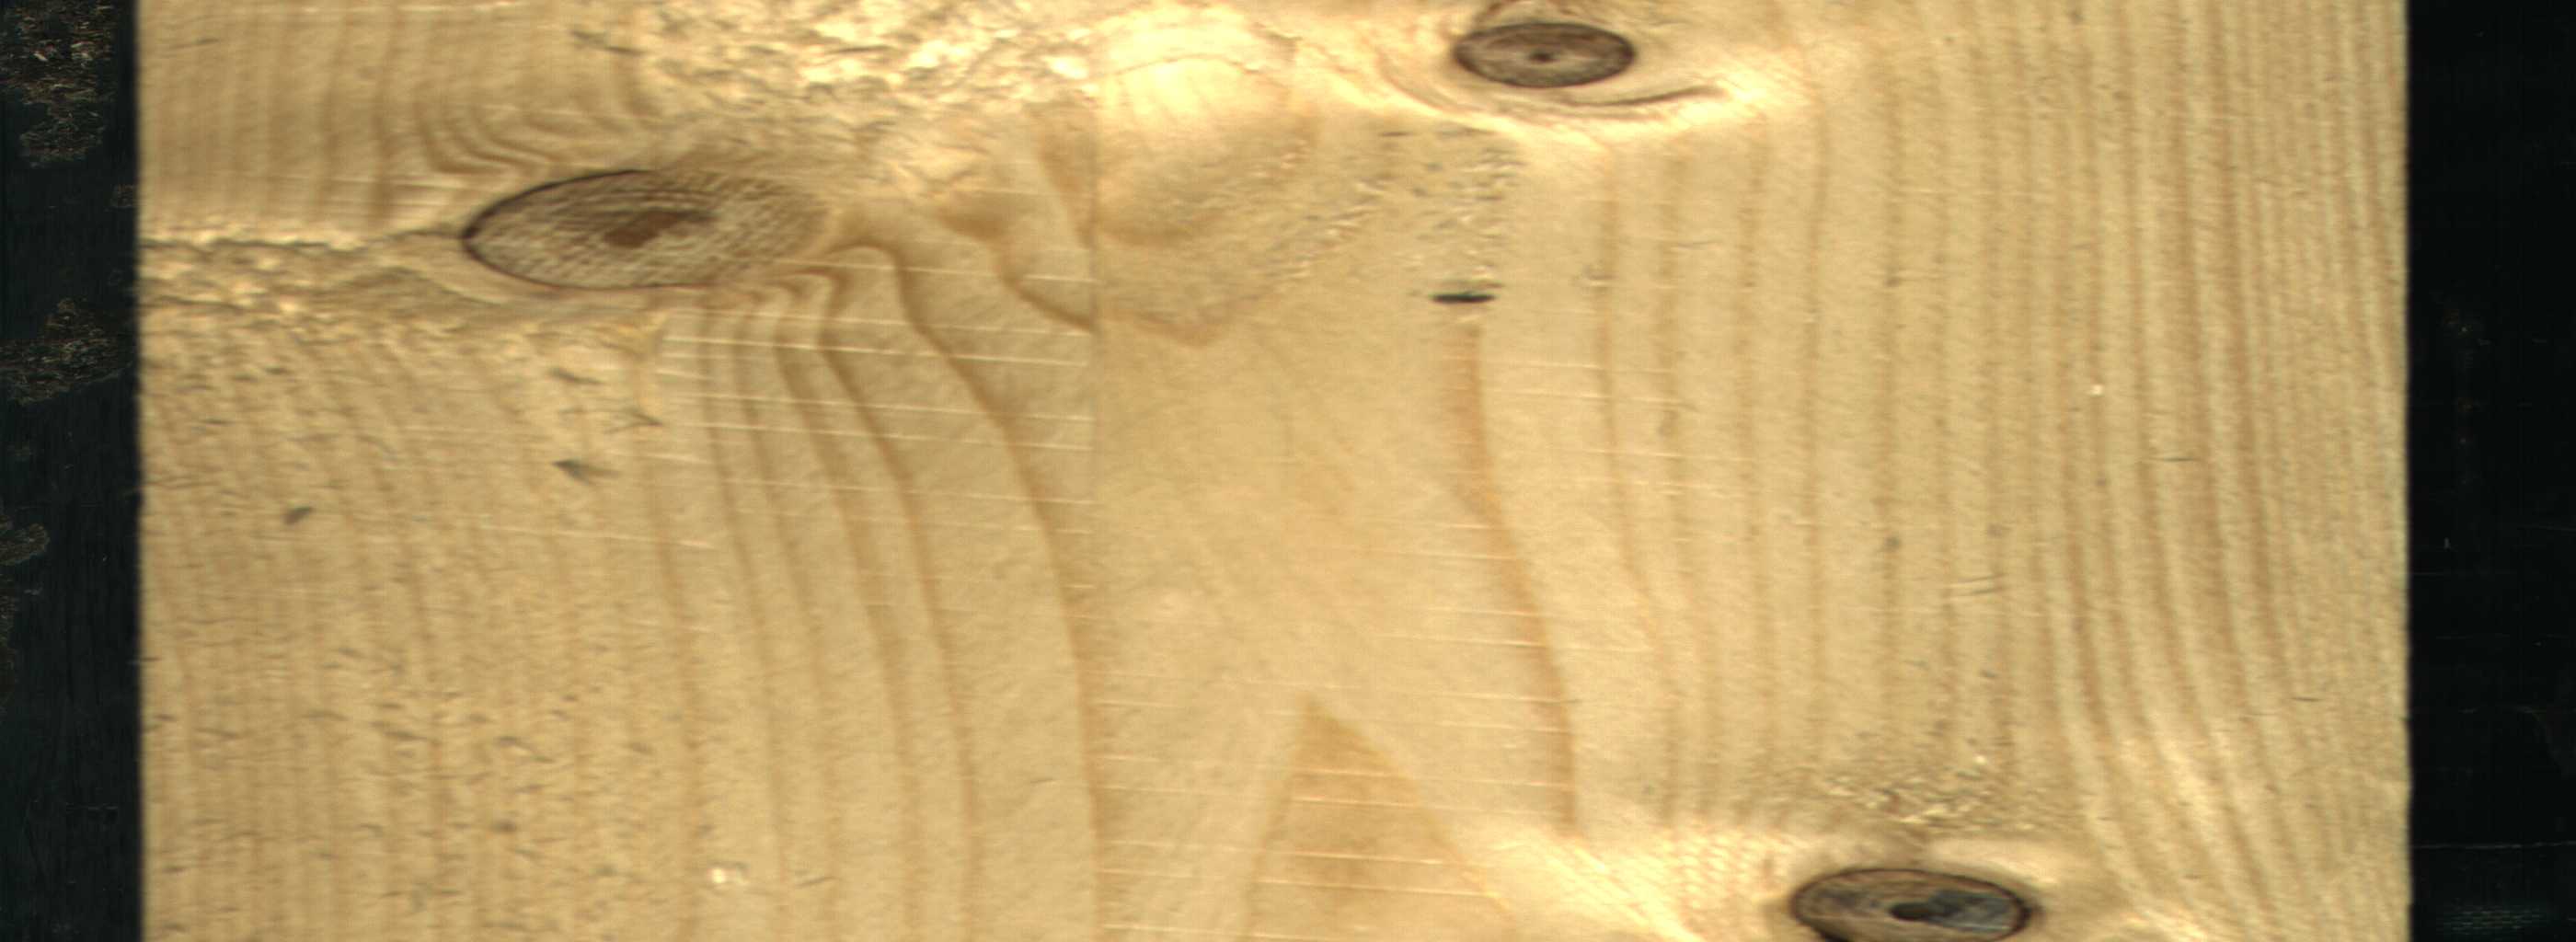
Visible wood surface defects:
Dead_Knot
Dead_Knot
Live_Knot